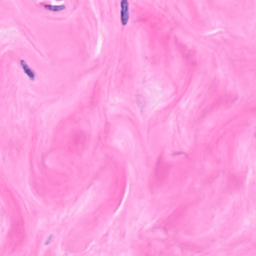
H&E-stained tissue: Breast